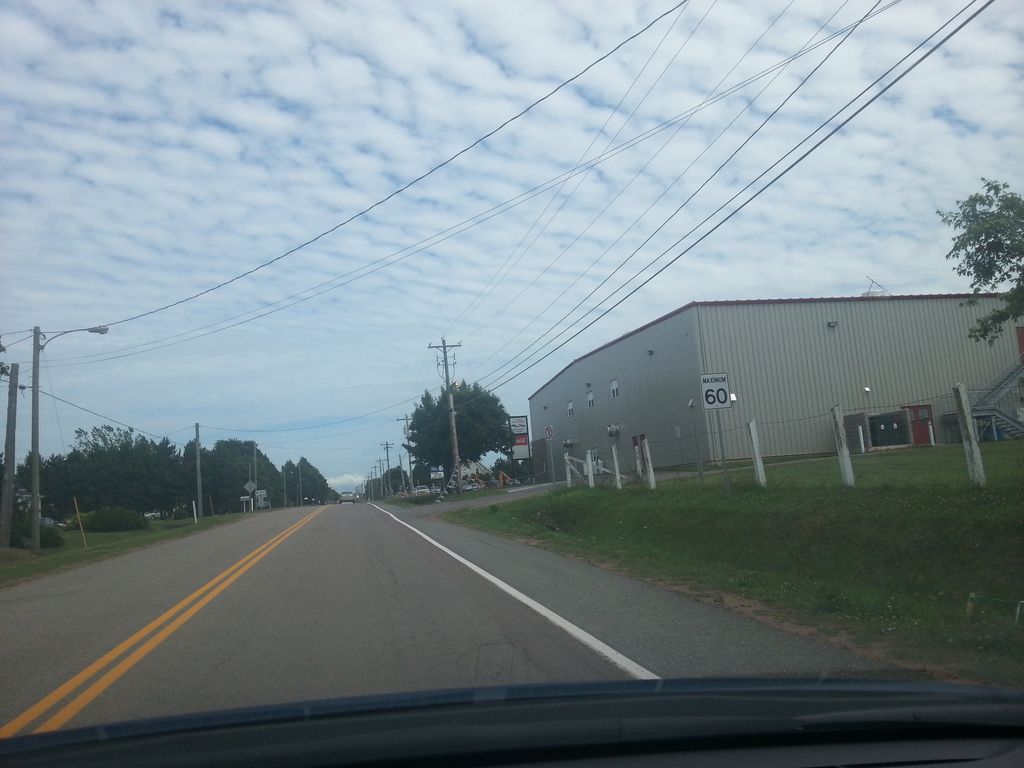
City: charlottetown